【题型】选择题　【知识点】函数　【难度】easy
已知下列函数中，最小正周期为$\dfrac{\pi}{2}$的是（ ）
\vspace{1em}
A. $y=|\cos2x|$ \hfill B. $y=\left|\sin\left(x+\dfrac{\pi}{3}\right)\right|$
\vspace{1em}
C. $y=\sin|2x|$ \hfill D. $y=\cos|2x|$
【解答】
\raggedright
\textbf{【答案】A}
\textbf{【分析】}根据正弦函数、余弦函数的性质求出最小正周期.
\textbf{【详解】}画$y=|\cos2x|$的图象，如图，

由图可知函数的最小正周期为$\dfrac{\pi}{2}$，故A正确；
对于B，函数$y=\left|\sin\left(x+\dfrac{\pi}{3}\right)\right|$周期为$\pi$，故B错误；
对于C，设$f(x)=y=\sin|2x|$，则$f\left(\dfrac{\pi}{4}\right)=\sin\dfrac{\pi}{2}=1$，$f\left(\dfrac{\pi}{4}+\dfrac{\pi}{2}\right)=\sin\dfrac{3\pi}{2}=-1$，
所以$f\left(\dfrac{\pi}{4}\right)\neq f\left(\dfrac{\pi}{4}+\dfrac{\pi}{2}\right)$，故C错误；
对于D，对于函数$y=\cos|2x|$，当$2x\geq0$时，$y=\cos2x$，
当$2x<0$时，$y=\cos(-2x)=\cos2x$，
所以$y=\cos|2x|=\cos2x$，其最小正周期为$T=\dfrac{2\pi}{2}=\pi$，故D错误.
故选：A.
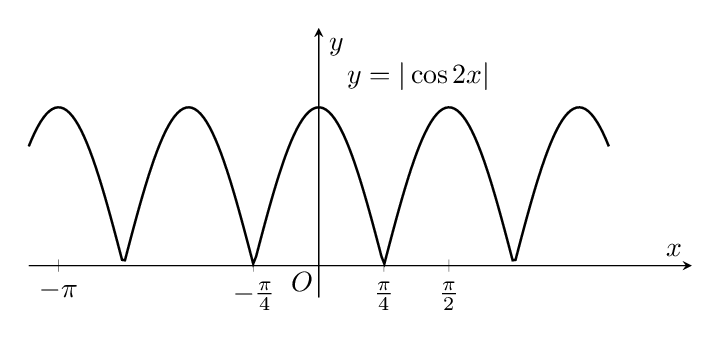